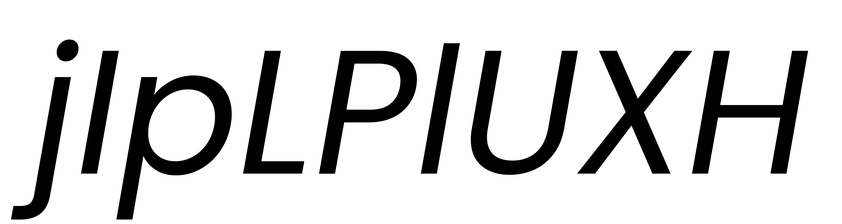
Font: Poppins-Italic